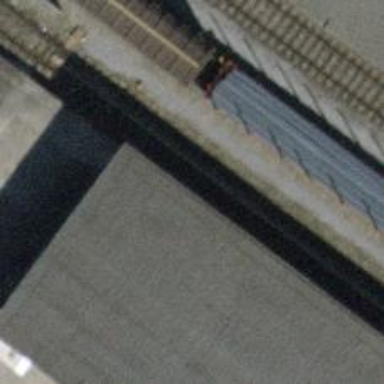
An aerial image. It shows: Railway switch.